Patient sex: M
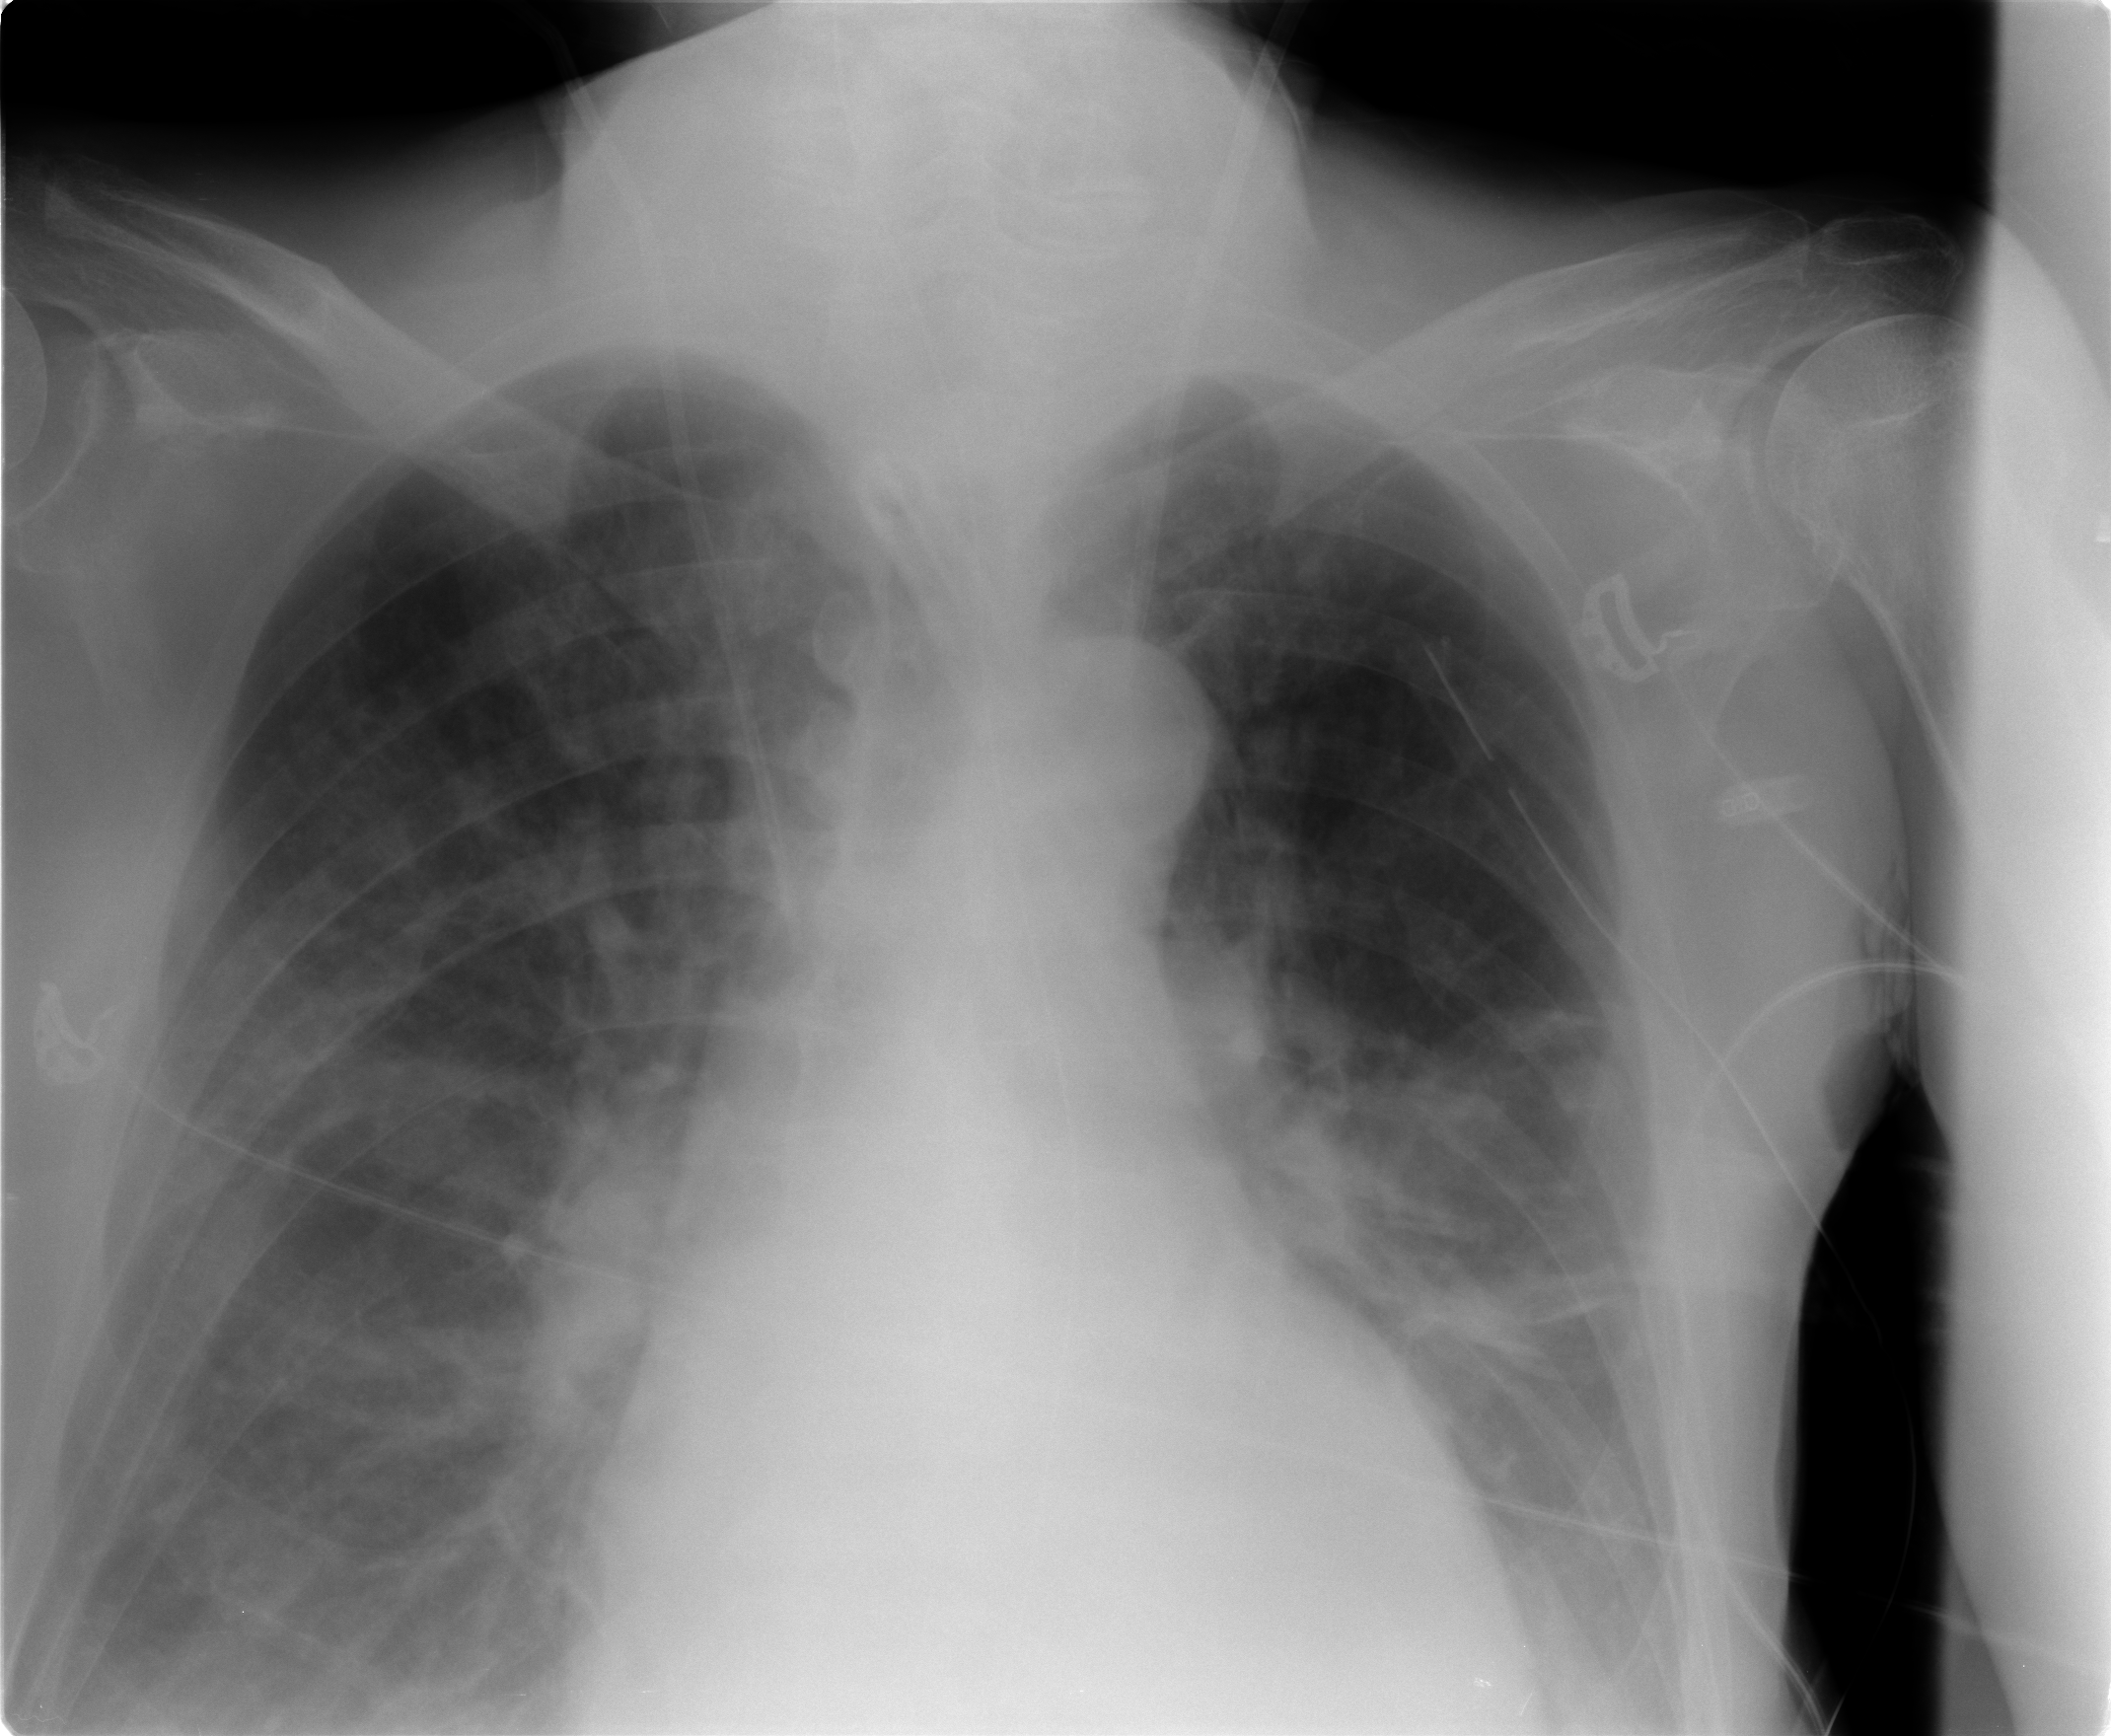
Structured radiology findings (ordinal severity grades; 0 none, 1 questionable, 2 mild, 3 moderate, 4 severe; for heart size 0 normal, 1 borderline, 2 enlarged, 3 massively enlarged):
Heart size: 2
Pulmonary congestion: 2
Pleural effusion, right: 1
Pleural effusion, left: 1
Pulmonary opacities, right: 1
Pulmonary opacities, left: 1
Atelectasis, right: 2
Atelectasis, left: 2